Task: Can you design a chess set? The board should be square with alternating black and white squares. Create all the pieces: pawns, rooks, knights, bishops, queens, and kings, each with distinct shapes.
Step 1398:
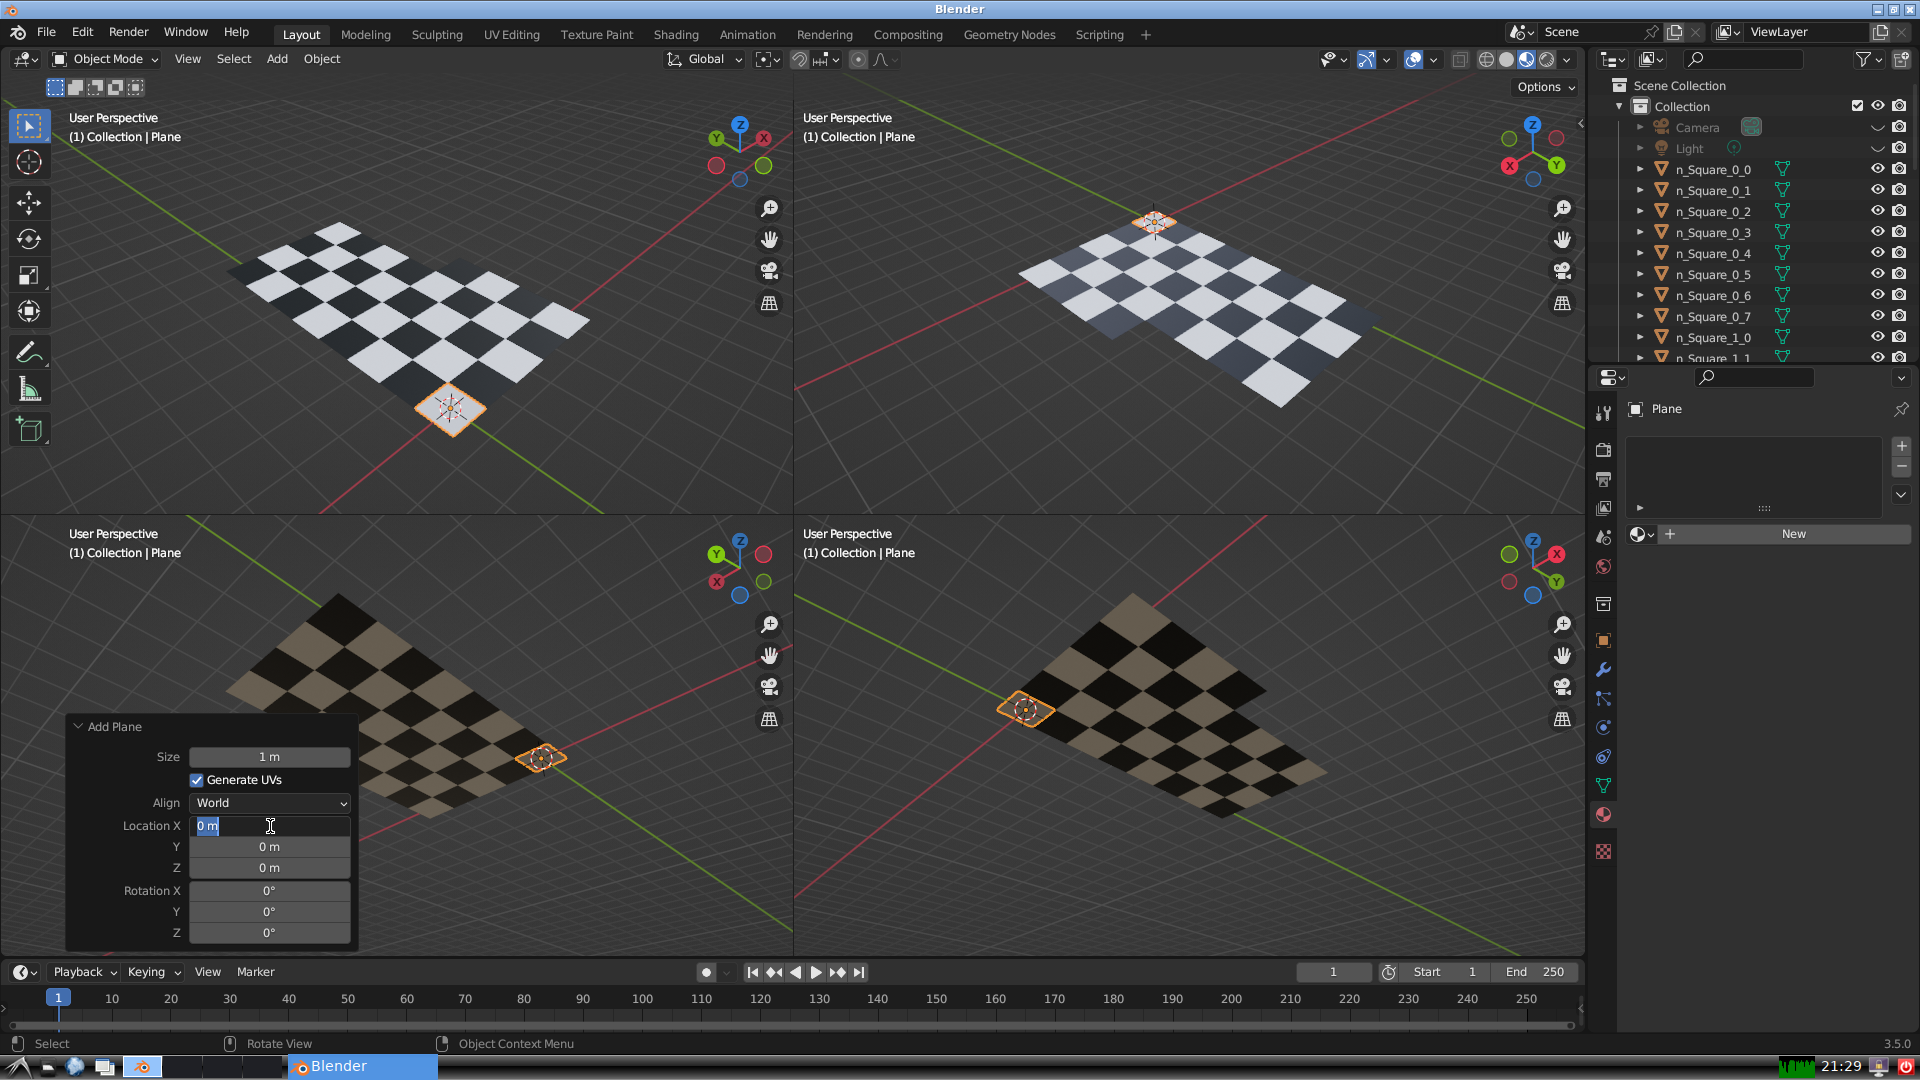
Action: input_text: 4.0